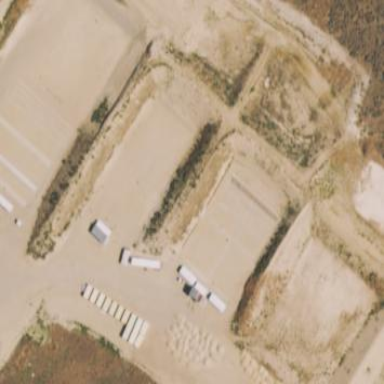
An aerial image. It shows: Shooting range on leisure land pitch.